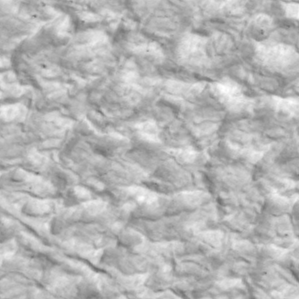
Label: non_frost